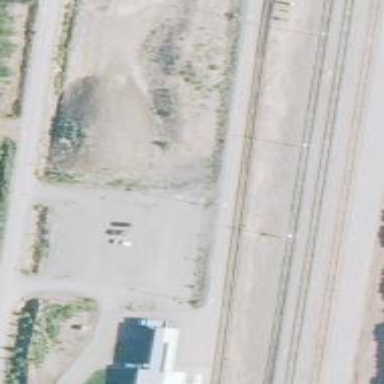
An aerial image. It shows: Railway siding for service.